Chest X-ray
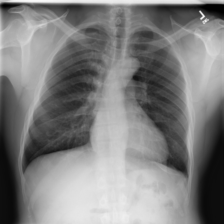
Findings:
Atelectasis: positive
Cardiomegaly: negative
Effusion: negative
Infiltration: negative
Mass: negative
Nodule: negative
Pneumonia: negative
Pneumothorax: negative
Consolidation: negative
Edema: negative
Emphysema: negative
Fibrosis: negative
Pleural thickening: negative
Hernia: negative